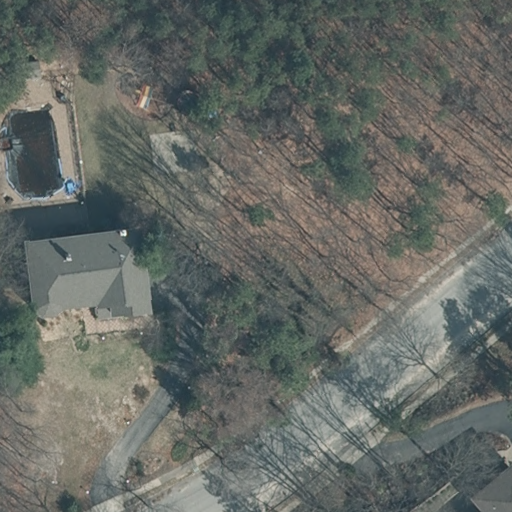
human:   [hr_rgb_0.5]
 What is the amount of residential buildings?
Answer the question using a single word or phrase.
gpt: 2

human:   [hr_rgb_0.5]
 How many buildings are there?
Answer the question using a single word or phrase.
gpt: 3

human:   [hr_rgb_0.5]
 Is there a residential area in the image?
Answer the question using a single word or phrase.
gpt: yes

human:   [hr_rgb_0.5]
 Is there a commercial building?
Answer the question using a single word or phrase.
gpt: no

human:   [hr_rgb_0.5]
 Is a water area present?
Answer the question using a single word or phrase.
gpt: no

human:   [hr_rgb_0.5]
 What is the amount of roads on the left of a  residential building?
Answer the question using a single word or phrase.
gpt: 1

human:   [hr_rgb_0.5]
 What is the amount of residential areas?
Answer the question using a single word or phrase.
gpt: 1

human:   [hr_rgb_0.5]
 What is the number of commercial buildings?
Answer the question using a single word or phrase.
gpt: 0

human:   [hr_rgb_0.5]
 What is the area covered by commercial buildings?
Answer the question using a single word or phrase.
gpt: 0m2

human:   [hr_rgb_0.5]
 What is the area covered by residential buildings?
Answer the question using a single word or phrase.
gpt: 391m2

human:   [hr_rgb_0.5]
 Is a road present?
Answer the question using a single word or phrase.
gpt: yes

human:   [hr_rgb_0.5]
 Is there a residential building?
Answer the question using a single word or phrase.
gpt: yes

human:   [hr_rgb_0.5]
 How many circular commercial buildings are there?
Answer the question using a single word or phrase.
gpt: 0

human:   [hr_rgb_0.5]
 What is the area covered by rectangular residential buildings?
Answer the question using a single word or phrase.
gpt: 58m2

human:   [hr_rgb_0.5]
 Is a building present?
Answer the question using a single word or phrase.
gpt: yes

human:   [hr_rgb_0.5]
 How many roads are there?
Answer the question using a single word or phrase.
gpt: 1

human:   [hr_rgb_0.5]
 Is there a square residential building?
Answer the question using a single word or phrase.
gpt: no

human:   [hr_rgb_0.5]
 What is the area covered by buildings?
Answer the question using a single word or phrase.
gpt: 409m2

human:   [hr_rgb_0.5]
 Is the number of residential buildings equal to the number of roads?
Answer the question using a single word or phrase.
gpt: no

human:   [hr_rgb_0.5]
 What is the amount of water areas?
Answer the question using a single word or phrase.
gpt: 0

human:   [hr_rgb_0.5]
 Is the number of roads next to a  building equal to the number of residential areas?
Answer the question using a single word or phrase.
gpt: yes

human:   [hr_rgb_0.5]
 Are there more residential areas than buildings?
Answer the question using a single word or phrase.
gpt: no

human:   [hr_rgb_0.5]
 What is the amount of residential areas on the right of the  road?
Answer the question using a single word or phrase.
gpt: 0

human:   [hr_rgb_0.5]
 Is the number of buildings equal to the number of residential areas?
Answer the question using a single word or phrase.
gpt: no

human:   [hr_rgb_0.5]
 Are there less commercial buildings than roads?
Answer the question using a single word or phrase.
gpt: yes

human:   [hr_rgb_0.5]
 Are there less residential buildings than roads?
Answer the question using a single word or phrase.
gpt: no

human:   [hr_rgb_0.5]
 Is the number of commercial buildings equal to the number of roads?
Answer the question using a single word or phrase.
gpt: no

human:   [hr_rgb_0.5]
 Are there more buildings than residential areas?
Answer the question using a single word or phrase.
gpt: yes

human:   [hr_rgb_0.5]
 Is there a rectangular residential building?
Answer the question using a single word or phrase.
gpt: yes

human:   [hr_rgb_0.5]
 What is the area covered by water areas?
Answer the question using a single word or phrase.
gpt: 0m2

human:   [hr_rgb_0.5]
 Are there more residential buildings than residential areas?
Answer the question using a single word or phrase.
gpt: yes

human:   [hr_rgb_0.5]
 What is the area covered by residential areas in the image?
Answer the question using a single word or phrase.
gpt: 10639m2

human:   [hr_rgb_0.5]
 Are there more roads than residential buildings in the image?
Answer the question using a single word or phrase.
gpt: no

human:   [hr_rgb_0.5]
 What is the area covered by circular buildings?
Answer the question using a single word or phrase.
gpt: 0m2

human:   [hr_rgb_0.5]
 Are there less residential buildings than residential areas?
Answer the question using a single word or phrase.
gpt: no

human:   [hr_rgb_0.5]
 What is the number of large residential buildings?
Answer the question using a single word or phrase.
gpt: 0

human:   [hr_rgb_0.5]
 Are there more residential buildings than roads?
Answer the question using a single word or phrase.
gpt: yes

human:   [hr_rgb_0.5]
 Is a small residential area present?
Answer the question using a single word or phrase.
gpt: no

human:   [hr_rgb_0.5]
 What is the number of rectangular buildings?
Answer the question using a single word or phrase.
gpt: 2

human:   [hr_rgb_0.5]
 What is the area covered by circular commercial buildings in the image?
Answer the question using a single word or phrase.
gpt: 0m2

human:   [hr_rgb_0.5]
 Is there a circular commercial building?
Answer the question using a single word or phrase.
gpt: no

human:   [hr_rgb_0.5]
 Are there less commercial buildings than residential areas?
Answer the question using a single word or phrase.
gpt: yes

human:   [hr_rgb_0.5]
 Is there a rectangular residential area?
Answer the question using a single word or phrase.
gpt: yes

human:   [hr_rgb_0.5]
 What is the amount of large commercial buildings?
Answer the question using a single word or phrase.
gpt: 0

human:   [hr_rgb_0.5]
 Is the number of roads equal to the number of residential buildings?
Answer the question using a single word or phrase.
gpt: no

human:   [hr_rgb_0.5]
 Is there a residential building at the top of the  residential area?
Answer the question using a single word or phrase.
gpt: no

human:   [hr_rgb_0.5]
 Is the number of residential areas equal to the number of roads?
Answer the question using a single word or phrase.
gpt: yes

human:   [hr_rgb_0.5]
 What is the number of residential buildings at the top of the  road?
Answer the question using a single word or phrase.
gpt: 1

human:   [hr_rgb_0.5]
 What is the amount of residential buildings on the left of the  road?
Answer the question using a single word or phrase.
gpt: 1

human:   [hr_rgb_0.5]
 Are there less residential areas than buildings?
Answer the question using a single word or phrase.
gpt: yes

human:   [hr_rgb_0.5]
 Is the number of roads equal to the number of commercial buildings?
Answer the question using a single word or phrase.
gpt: no

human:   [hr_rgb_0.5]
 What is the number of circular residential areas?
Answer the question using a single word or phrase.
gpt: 0

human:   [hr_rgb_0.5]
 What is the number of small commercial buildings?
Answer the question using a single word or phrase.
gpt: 0

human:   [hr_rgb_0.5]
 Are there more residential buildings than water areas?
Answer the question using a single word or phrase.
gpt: yes

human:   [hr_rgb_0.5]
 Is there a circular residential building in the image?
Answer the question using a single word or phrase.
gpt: no

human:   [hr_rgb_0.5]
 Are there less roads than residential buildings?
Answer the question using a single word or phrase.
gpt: yes

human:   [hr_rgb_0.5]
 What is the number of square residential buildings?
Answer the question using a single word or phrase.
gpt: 0

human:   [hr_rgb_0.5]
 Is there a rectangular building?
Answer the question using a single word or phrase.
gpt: yes

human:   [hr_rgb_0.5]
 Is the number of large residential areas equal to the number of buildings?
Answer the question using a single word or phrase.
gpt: no

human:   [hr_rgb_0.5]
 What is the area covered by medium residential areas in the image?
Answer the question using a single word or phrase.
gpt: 0m2

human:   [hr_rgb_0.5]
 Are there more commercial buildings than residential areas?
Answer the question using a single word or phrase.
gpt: no

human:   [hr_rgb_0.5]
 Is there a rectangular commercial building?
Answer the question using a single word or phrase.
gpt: no

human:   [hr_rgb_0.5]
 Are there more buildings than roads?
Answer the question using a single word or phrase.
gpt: yes

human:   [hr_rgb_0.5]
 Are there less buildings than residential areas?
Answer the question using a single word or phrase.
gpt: no